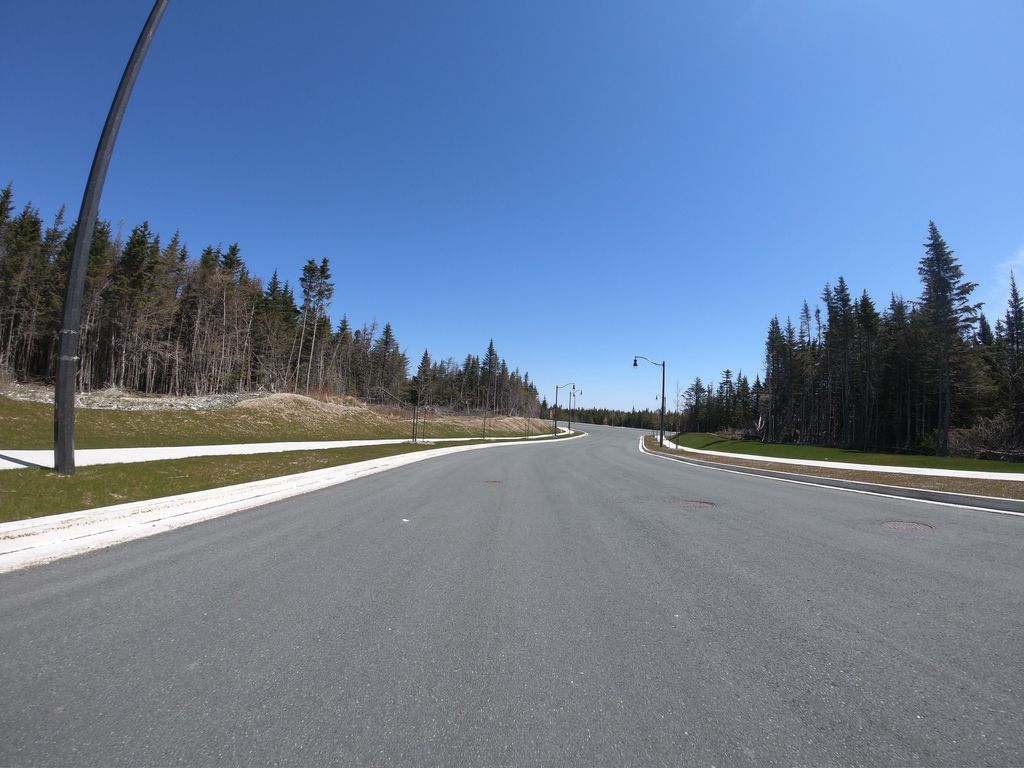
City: st_johns